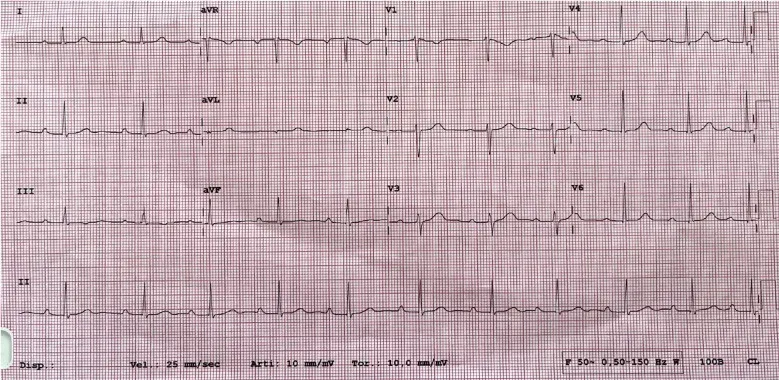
A 1-month follow-up ECG with a first-degree atrioventricular block (PQ interval 260 ms).
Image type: electrography (ekg)